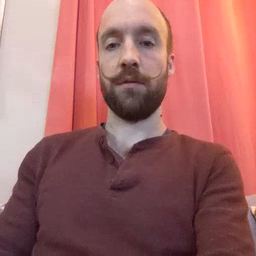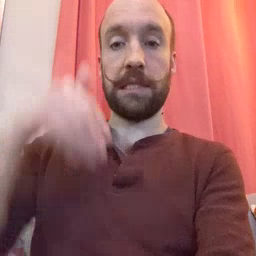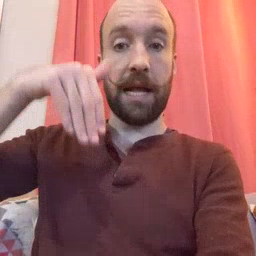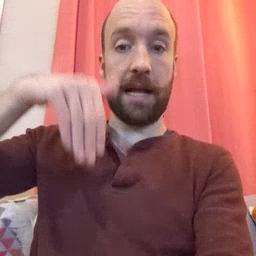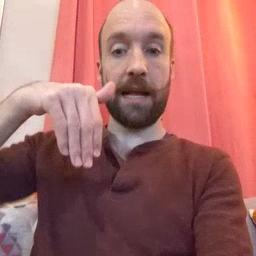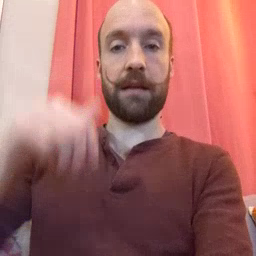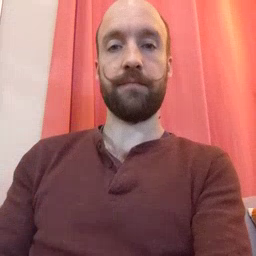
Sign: night